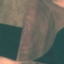
Land use / land cover class: AnnualCrop